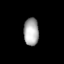
Tissue: lung
Cell type: Epithelial cells
Senescence score: 0.002903
Nuclear area (px): 404
Mean DAPI intensity: 171.228